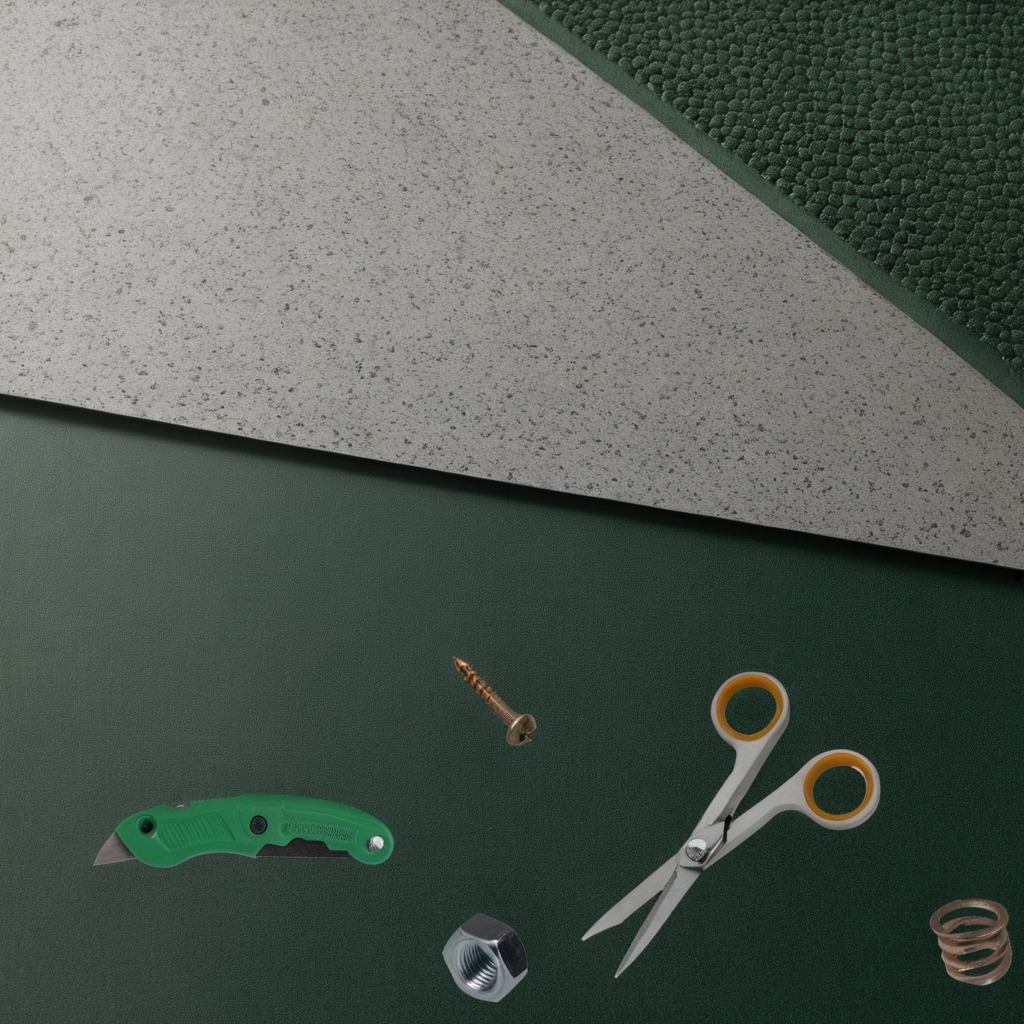
A utility knife, a metal machine screw, a coiled metal spring, a pair of scissors, and a metal nut are lying on a clean granite tabletop covered with a green rubber mat inside a workshop under bright overhead lighting crisp shadows high clarity worn but beneath the mat.